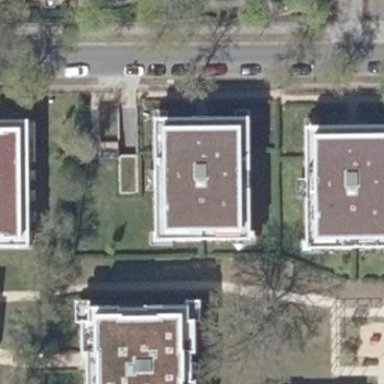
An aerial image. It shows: Apartment building with flat roof covered in grass.